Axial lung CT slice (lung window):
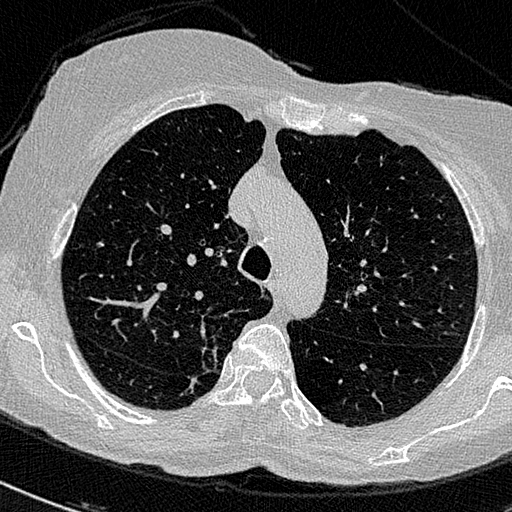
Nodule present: no